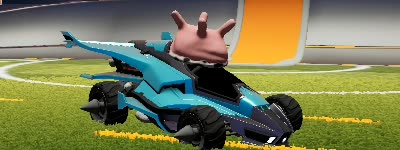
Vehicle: aftershock